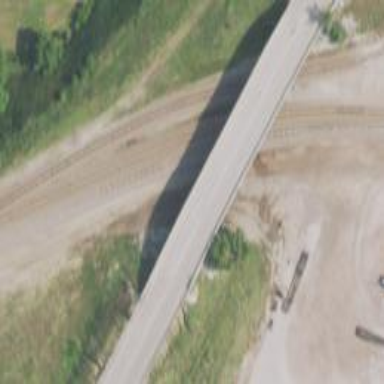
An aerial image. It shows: Viaduct bridge created by man.